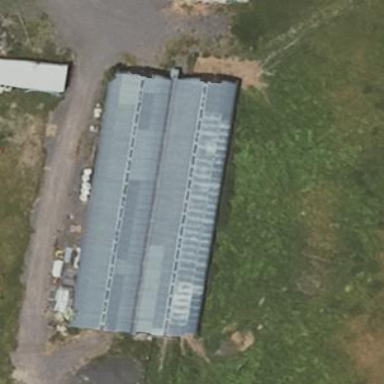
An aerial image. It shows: Greenhouse.